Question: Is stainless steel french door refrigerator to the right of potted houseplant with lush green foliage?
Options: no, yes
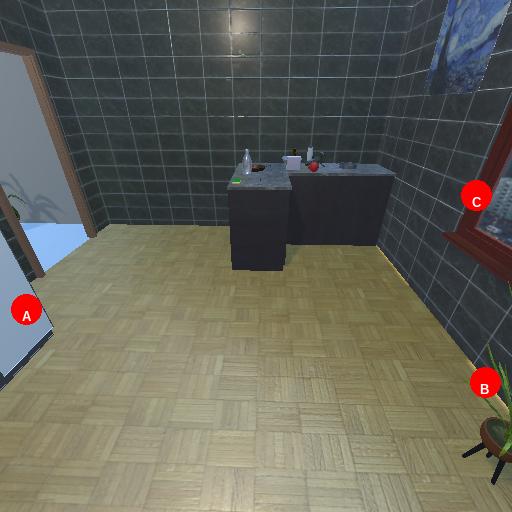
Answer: no